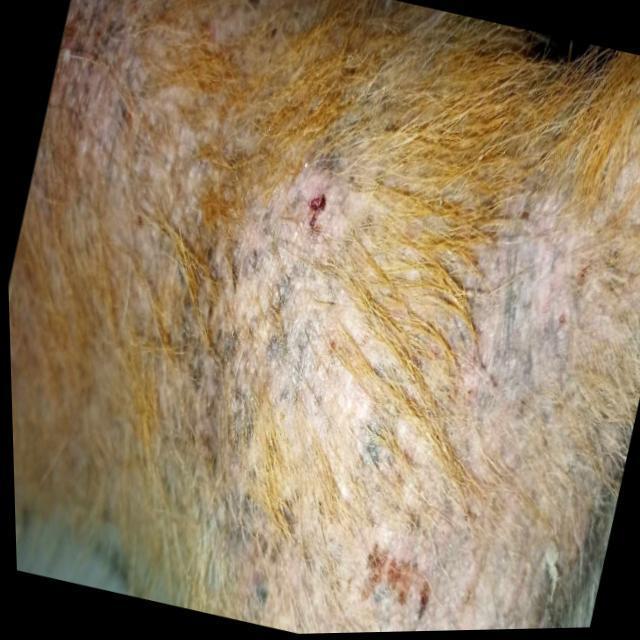
Canine demodicosis (Demodex mange) — caused by Demodex canis mites. Presents with alopecia, follicular papules, pustules, and comedones. Often localized on face and forelimbs.